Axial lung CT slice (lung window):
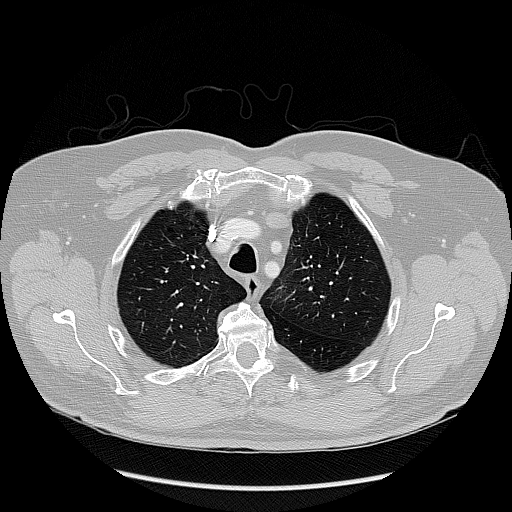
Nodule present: no